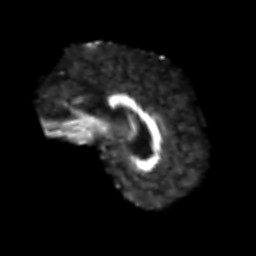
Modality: FA
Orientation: sagittal
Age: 78
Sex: male
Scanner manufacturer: siemens
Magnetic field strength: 3 T
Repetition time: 3.2 s
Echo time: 0.081 s